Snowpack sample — Buffalo Mountain, Silverthorne, Colorado, USA (1/25/25, 10:11 AM MST)
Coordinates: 39.6222, -106.1139
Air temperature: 22 °F
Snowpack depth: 110 cm
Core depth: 10 cm
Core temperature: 46.4 °F
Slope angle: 12°, slope face: 102°
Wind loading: high
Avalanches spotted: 0
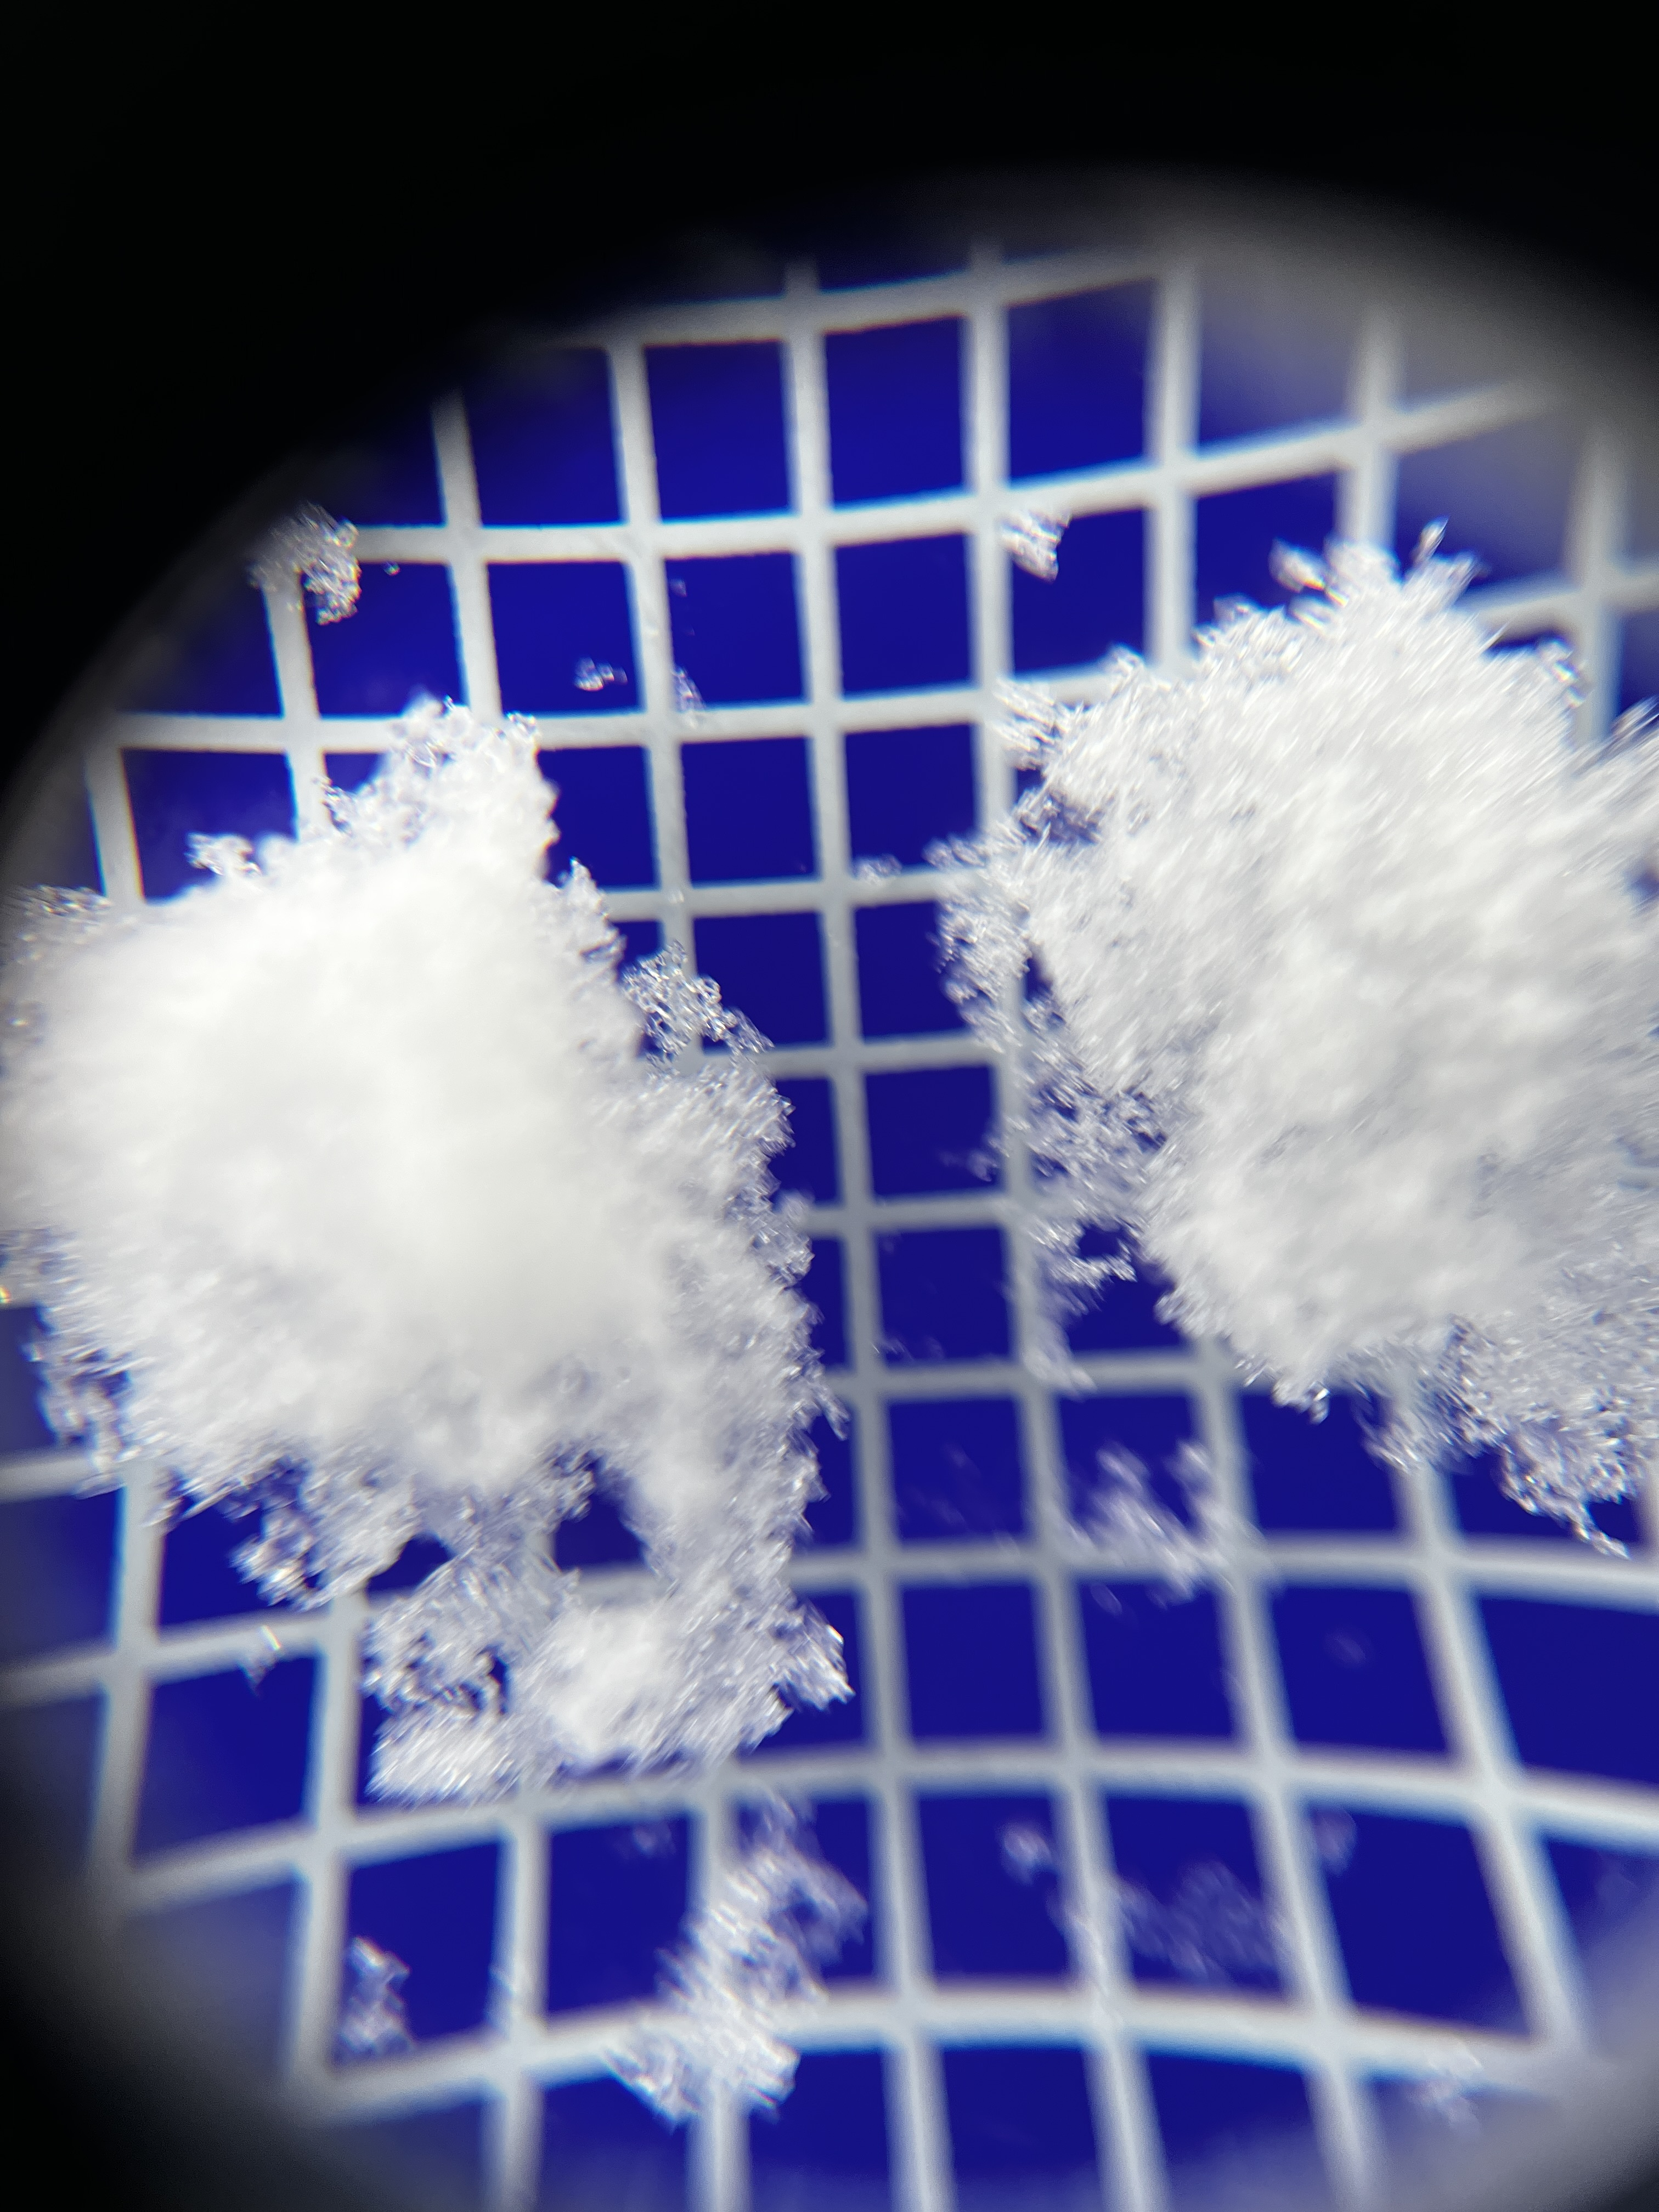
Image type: magnified_profile
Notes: No avalanches nearby, collected on the outskirts of a fire break 15 meters from the treeline, on way to Buffalo and Red Mountain